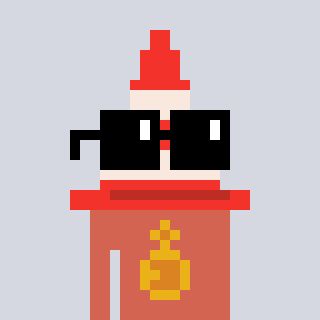
a pixel art character with square black sunglasses, a cone-shaped head and a peachy-colored body on a cool background